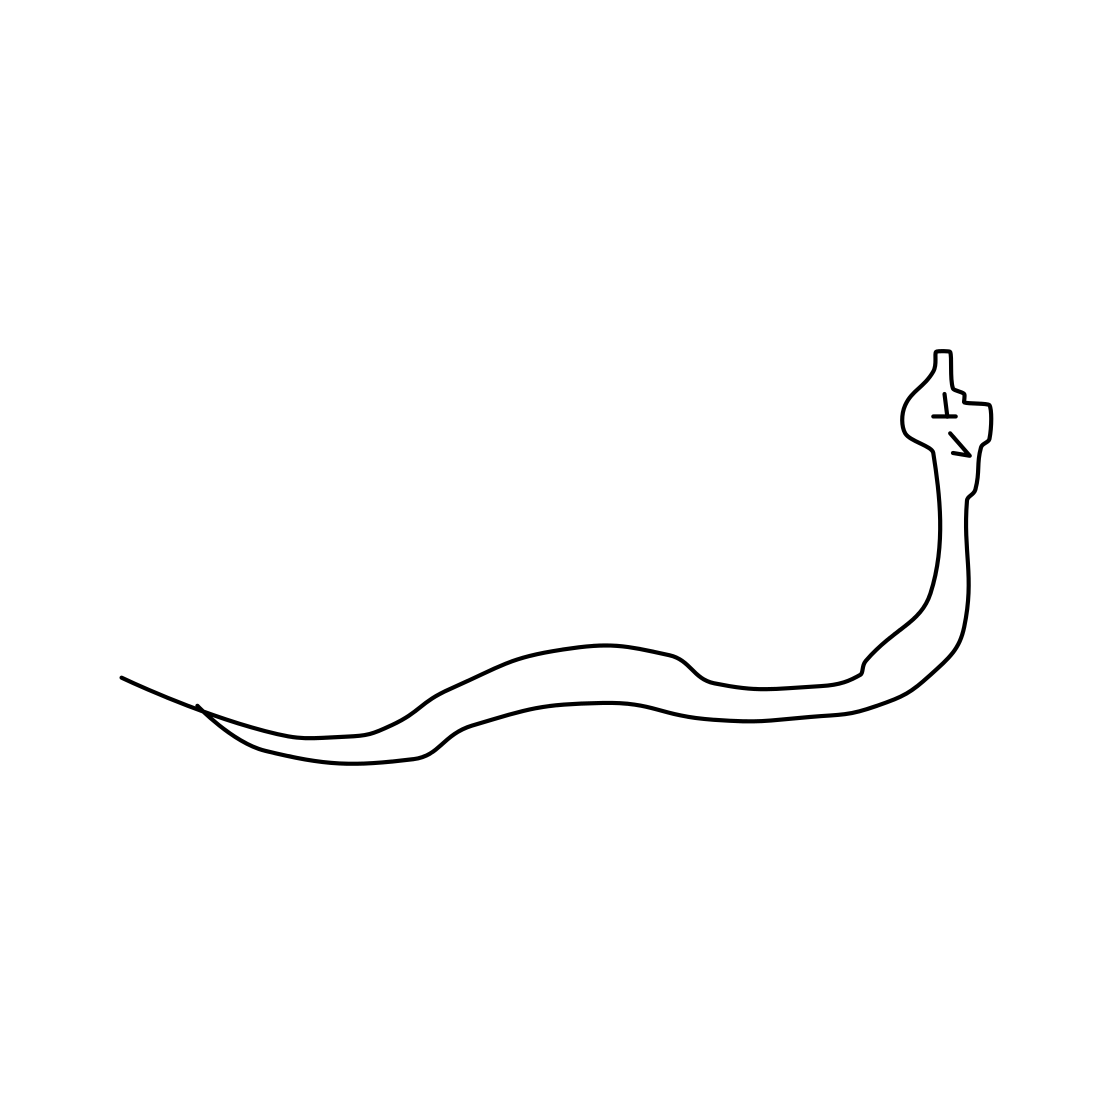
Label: snake